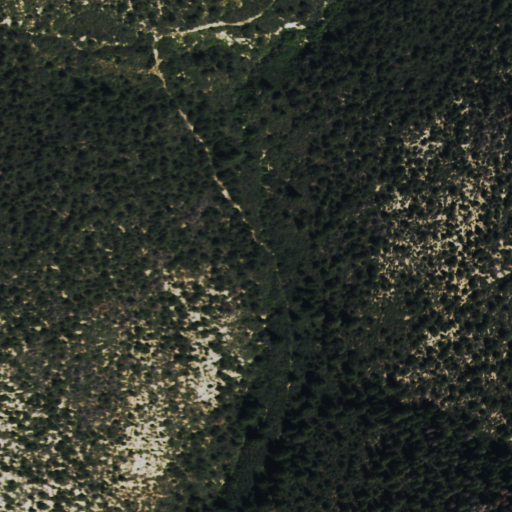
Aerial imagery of gap in Colorado named The Shoulder containing evergreen forest, deciduous forest, and shrub